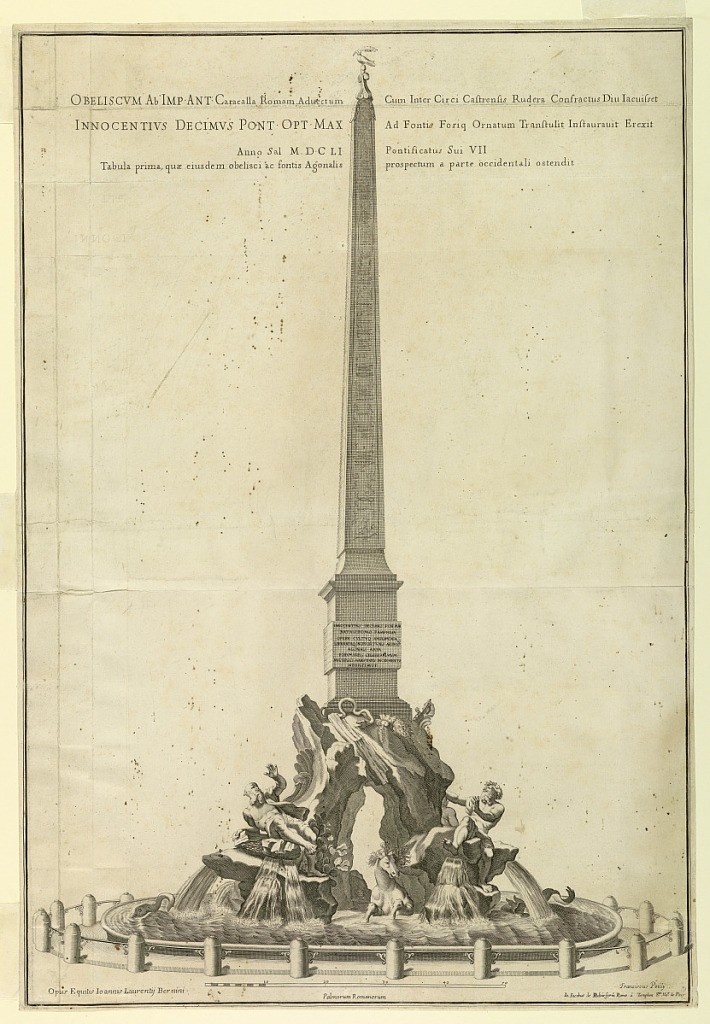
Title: Bernini's Fountain of the Four Rivers
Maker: Francois de Poilly the younger, French, 1671 – 1723
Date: ca. 1707
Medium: Engraving on paper
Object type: Print
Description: The fountain of the four rivers in the Piazza Navona, Rome, designed by Giovanni Lorezo Bernini (1598-1680), as a base for the obelisk removed from before the Baths of Caracalla.